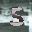
Label: 5